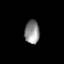
Tissue: prostate
Cell type: T cells
Senescence score: 0.6919
Nuclear area (px): 341
Mean DAPI intensity: 140.589